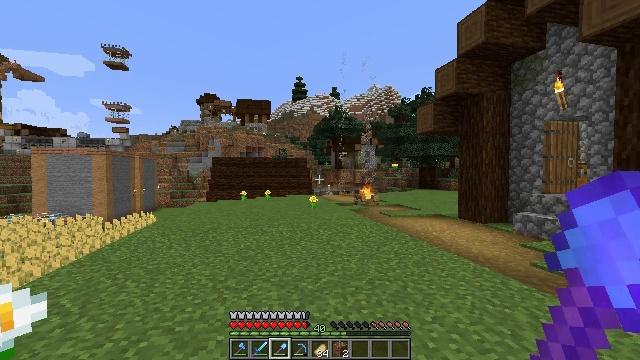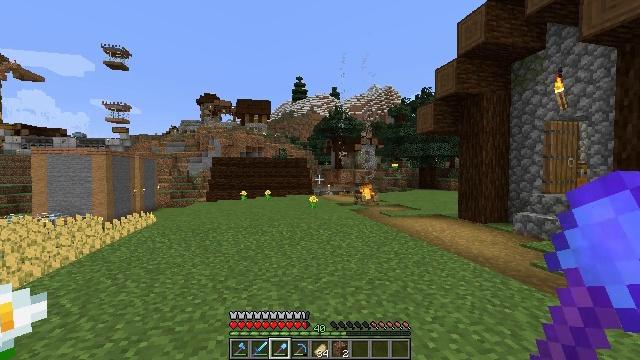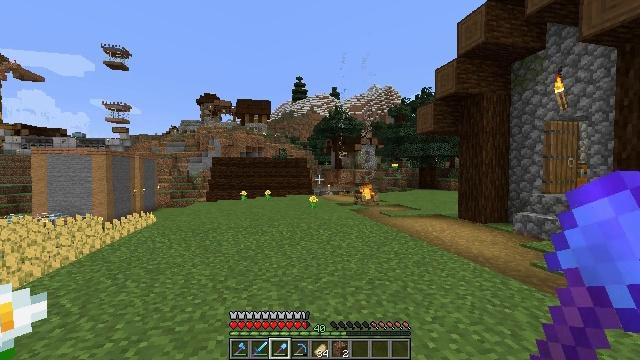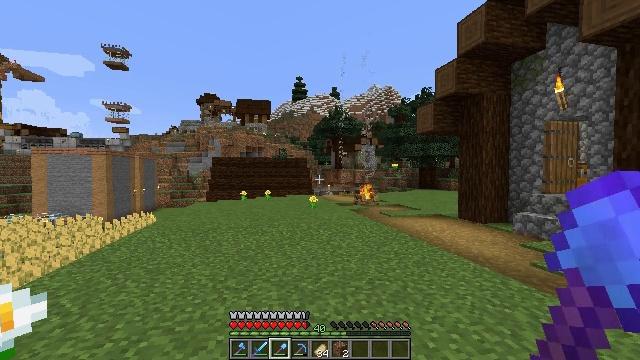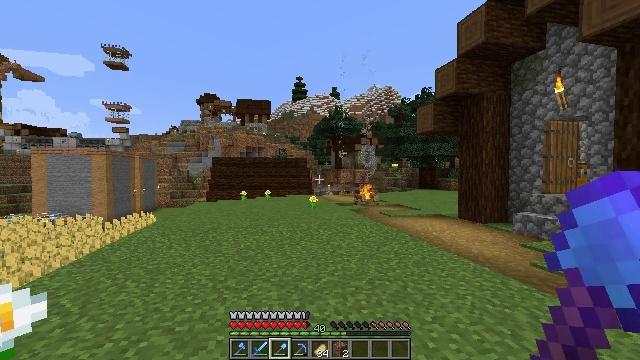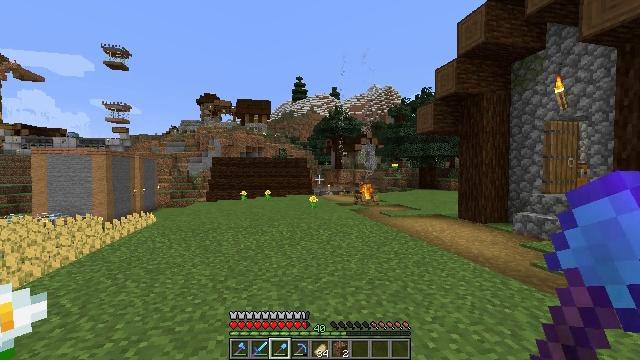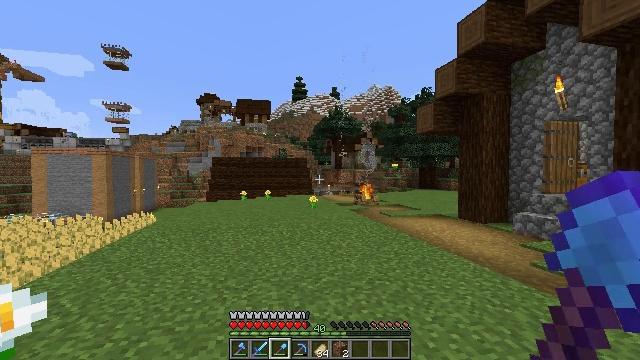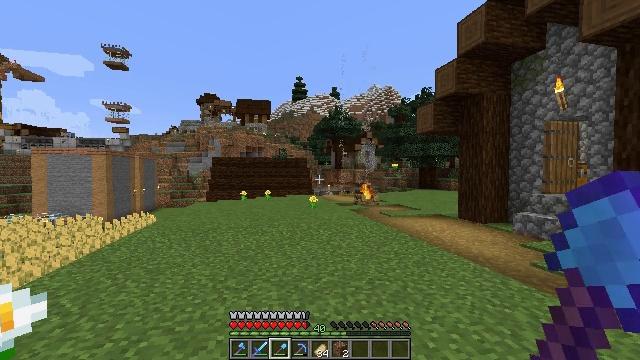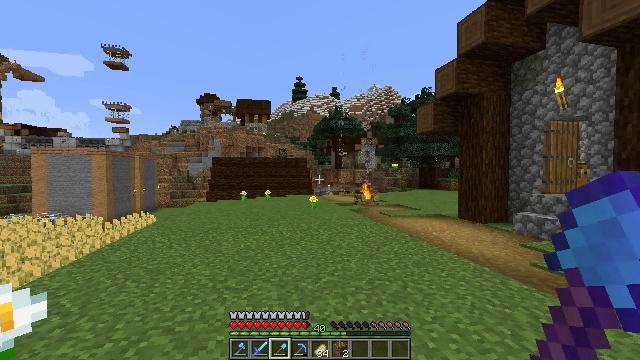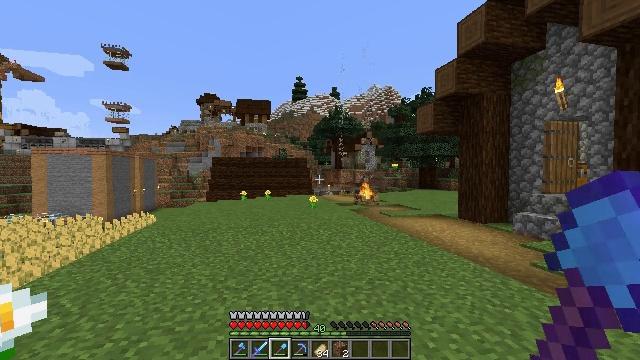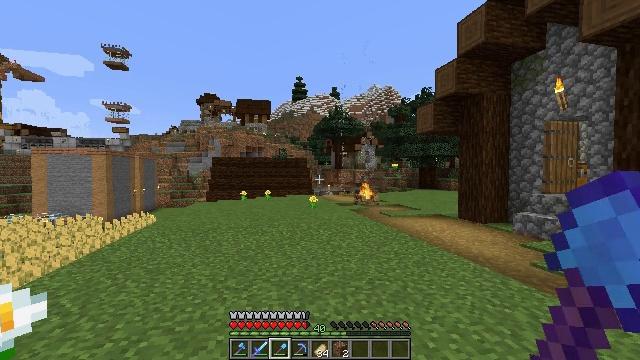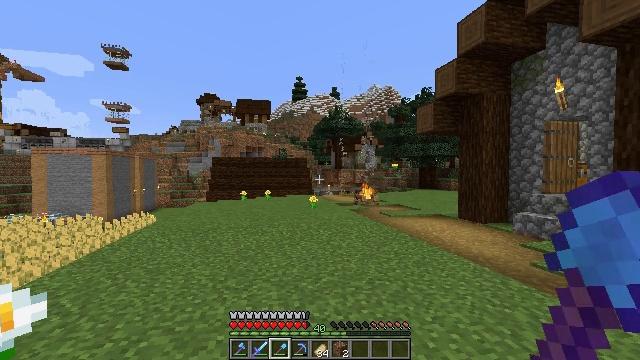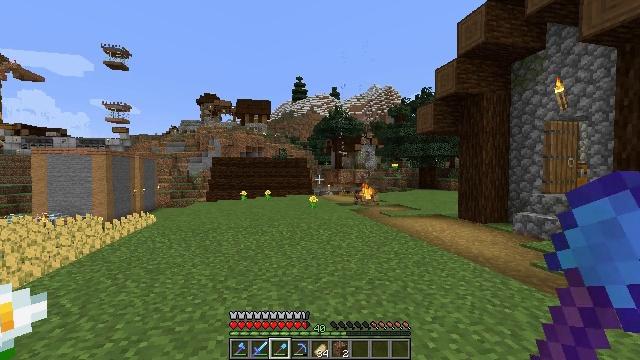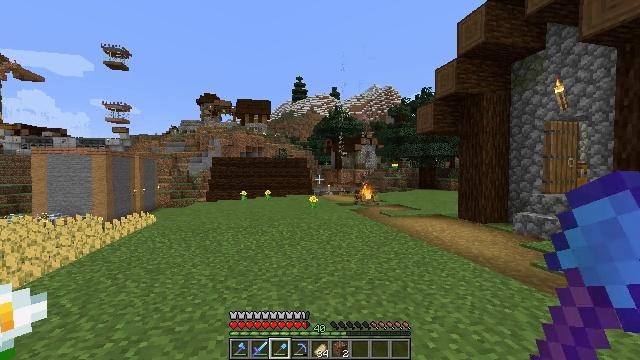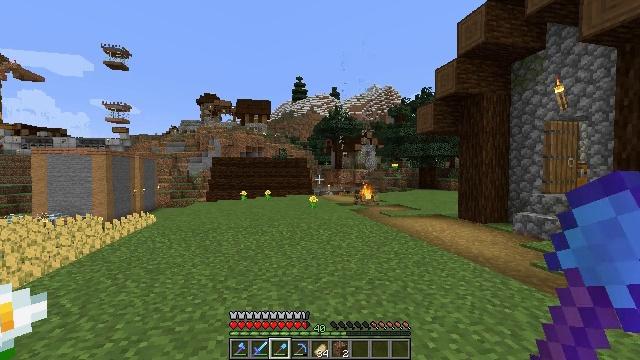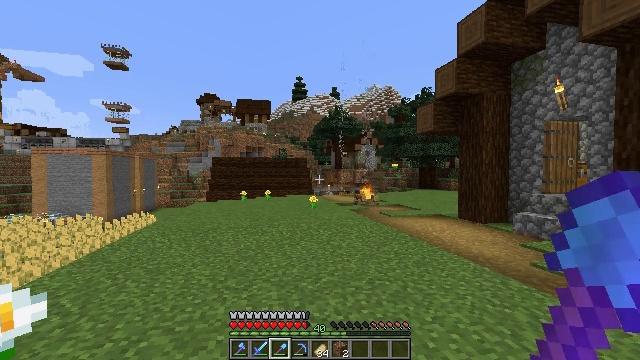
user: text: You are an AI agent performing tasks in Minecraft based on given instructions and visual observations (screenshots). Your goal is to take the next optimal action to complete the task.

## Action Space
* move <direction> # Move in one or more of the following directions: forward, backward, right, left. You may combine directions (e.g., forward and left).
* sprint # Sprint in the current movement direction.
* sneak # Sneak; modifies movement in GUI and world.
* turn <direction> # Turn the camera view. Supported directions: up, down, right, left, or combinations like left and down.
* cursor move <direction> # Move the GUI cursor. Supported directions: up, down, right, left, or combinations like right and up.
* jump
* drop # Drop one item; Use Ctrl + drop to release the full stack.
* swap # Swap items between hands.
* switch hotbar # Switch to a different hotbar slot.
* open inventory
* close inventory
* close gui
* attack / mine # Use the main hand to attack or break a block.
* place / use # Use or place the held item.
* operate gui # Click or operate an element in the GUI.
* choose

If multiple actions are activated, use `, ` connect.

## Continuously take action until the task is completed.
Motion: motion action
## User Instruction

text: Break the mature wheat plants.
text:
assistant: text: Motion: no_op
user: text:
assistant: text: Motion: no_op
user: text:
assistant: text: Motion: no_op
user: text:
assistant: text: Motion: no_op
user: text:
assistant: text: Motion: no_op
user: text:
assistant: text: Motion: no_op
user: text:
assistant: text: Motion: no_op
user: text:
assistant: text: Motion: no_op
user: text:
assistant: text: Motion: no_op
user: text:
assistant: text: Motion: no_op
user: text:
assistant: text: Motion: no_op
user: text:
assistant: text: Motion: no_op
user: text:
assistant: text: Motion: no_op
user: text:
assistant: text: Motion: no_op
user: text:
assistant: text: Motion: no_op
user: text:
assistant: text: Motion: no_op
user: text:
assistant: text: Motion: no_op
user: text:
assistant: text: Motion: no_op
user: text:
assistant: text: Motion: no_op
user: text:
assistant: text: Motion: no_op
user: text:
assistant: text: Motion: no_op
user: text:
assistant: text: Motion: no_op
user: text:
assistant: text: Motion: no_op
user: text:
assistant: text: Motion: no_op
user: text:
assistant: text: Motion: no_op
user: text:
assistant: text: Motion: no_op
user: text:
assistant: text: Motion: no_op
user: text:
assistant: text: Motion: no_op
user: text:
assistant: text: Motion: no_op
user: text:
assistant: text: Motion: no_op